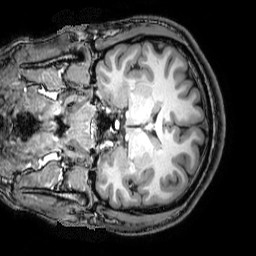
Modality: T1w
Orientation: sagittal
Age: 21
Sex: male
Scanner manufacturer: philips
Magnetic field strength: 3 T
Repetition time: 8.16 s
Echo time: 3.734 s